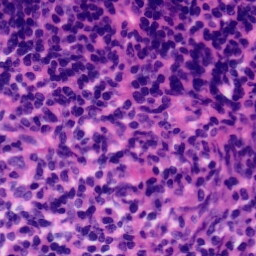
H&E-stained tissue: Tonsil